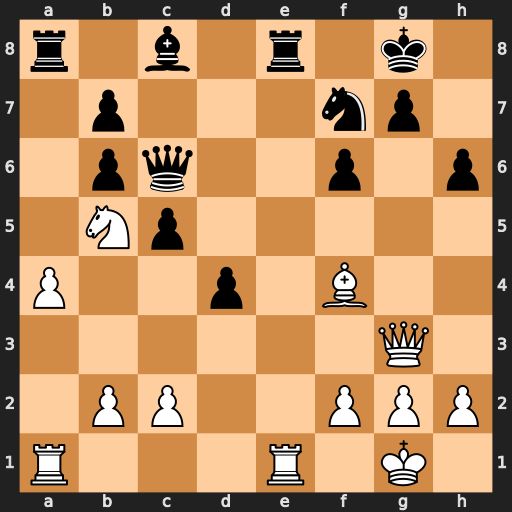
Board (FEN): r1b1r1k1/1p3np1/1pq2p1p/1Np5/P2p1B2/6Q1/1PP2PPP/R3R1K1
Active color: w
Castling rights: -
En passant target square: -
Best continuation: Rxe8+ Qxe8 Nc7 Rxa4 Qxg7+ Kxg7 Nxe8+ Kf8 Rxa4